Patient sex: M
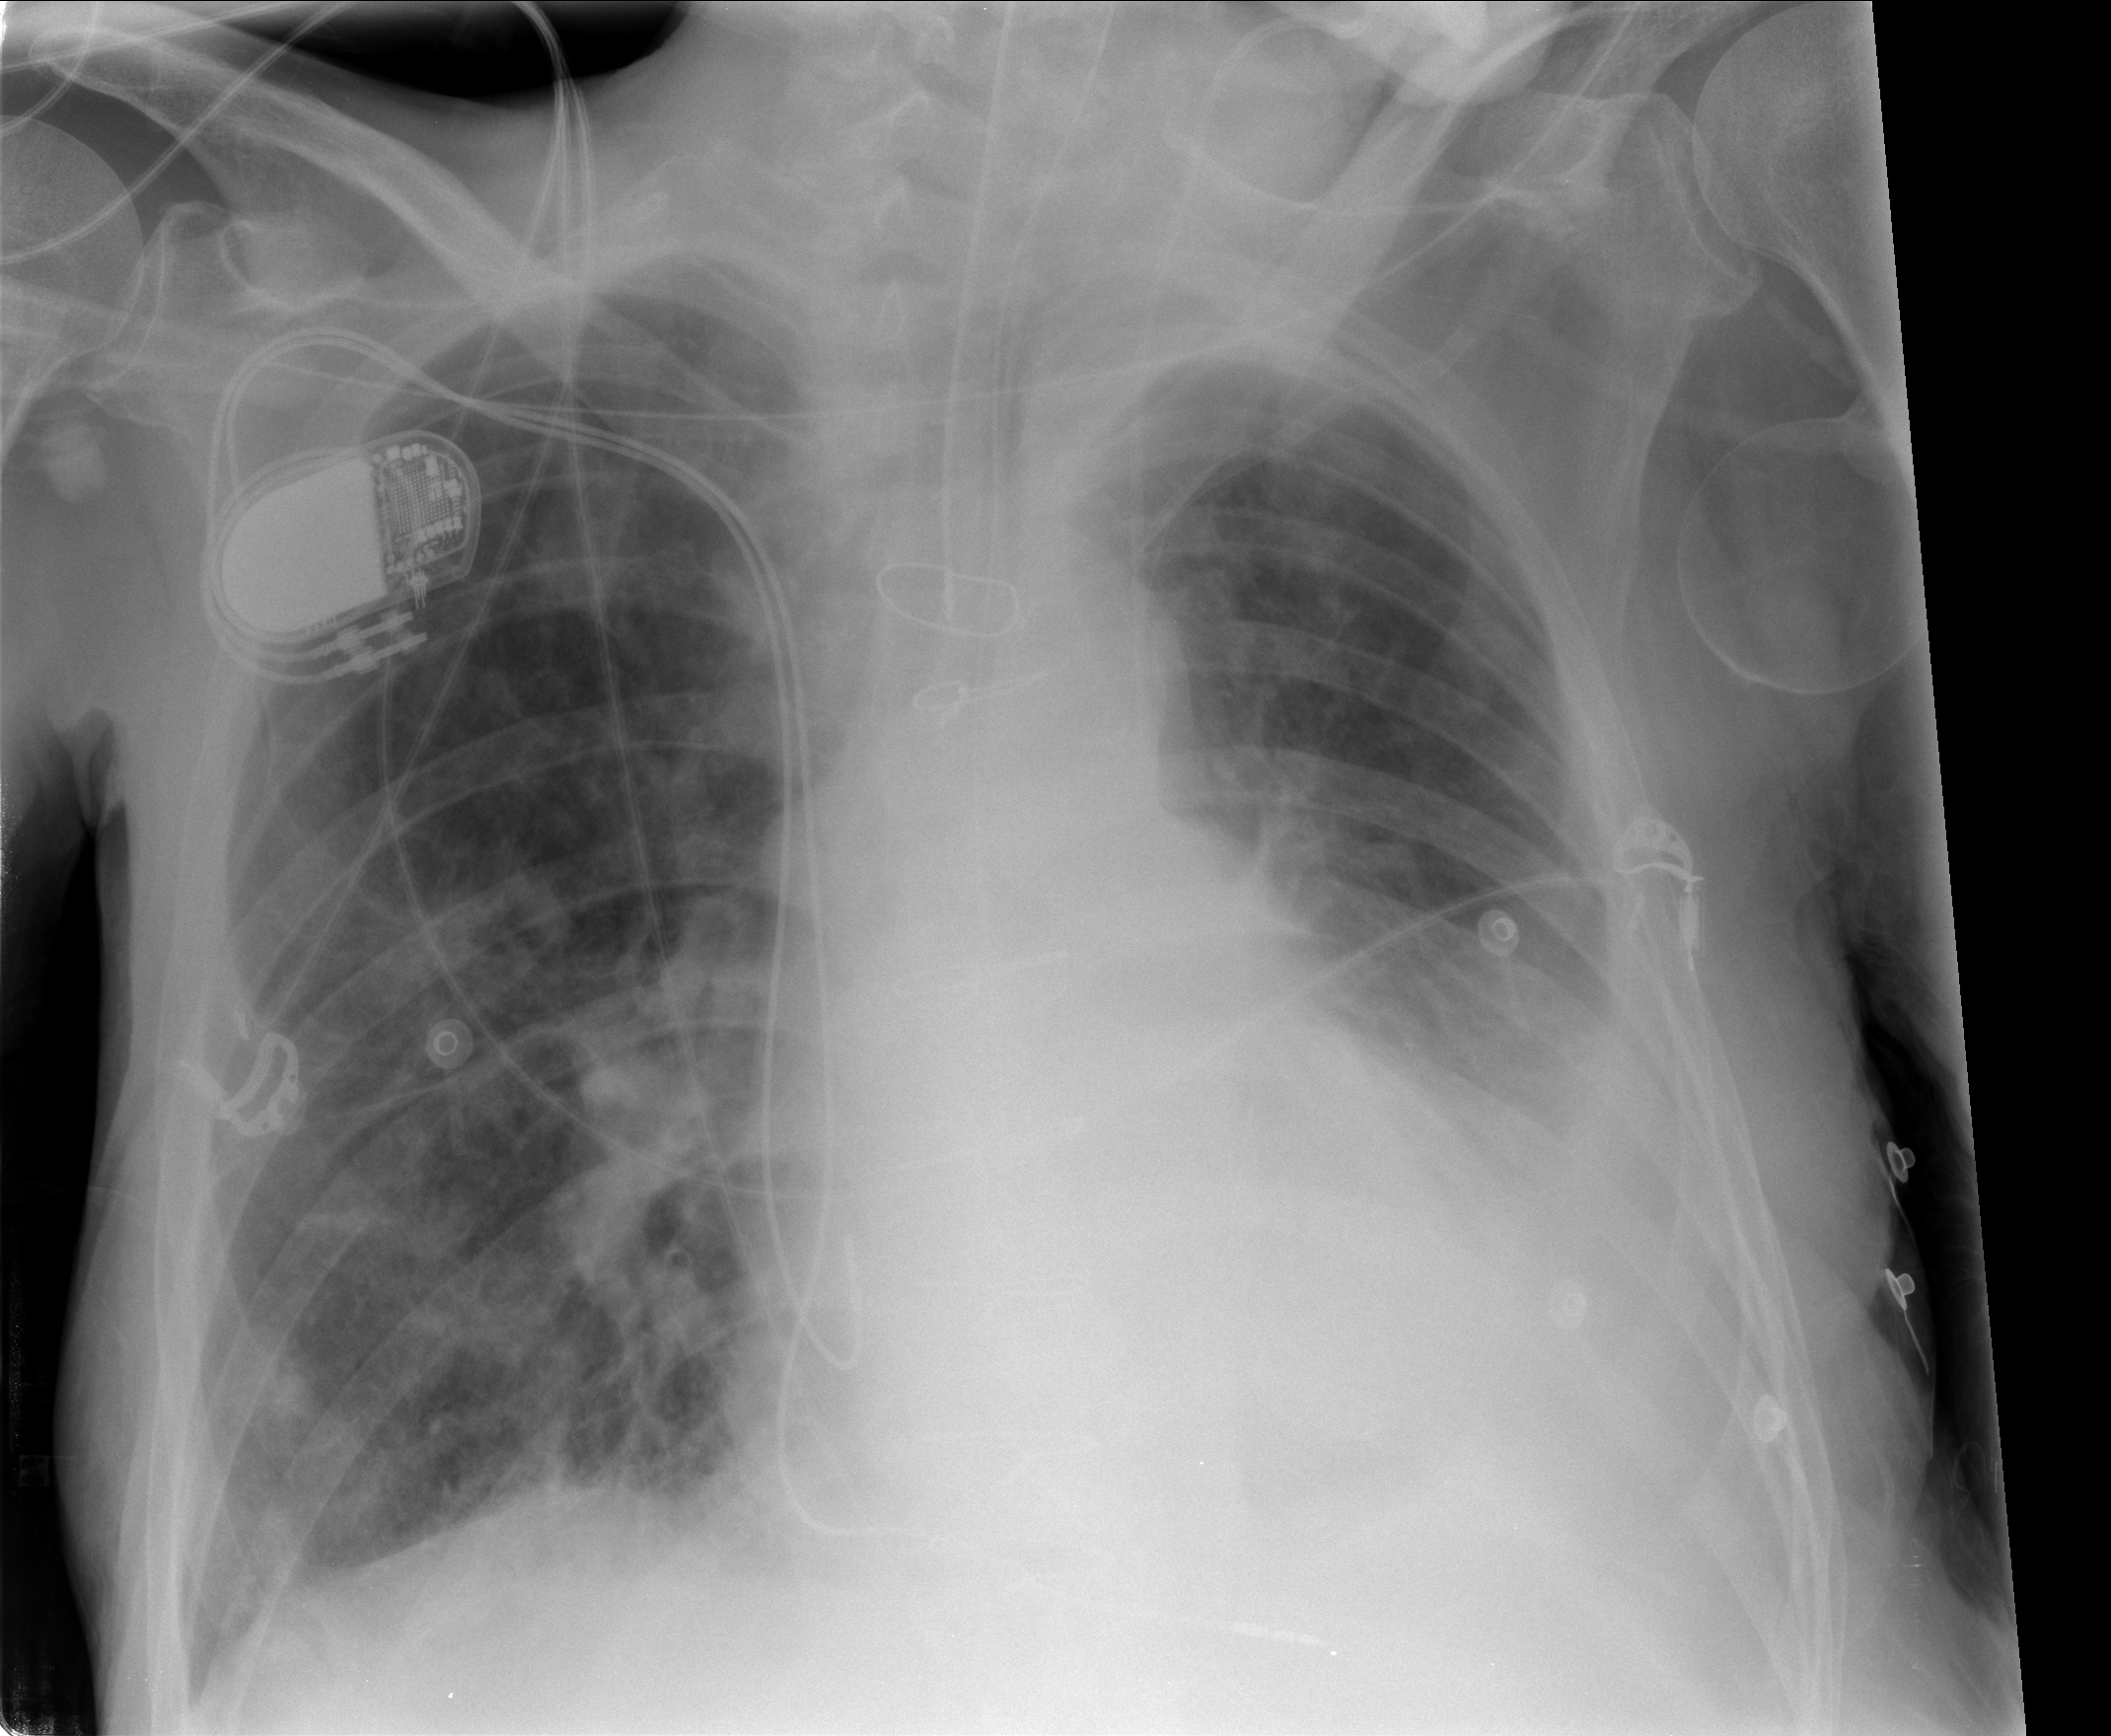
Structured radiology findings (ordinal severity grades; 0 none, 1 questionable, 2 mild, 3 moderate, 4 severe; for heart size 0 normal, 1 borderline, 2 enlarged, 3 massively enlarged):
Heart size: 1
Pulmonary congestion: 2
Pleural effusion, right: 0
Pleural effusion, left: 3
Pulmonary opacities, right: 2
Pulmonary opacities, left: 0
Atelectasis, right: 2
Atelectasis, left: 3